You are looking at the short-time Fourier spectrogram of a bearing's acceleration signal. Determine the bearing's health state. Answer with exactly one of: normal, inner_race, outer_race, ball.
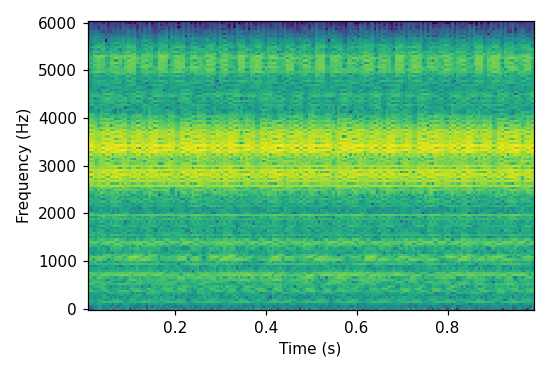
Answer: outer_race